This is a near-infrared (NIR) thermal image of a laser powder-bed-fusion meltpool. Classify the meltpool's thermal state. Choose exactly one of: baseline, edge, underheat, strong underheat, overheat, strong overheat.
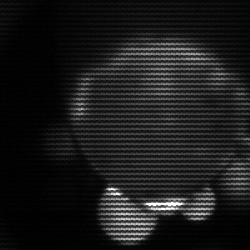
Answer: edge